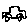
Label: car